Field crop: maize
Growth stage: 1
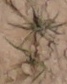
Species: lolium